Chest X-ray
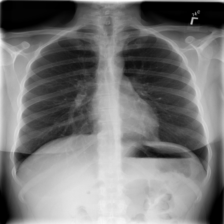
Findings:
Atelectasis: negative
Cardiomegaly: negative
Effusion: negative
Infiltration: positive
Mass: negative
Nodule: negative
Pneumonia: negative
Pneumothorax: negative
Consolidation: negative
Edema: negative
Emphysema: negative
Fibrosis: negative
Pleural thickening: negative
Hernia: negative